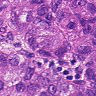
Metastatic tissue present: yes